Question: I have a shell extension made in .NET that creates folders (think of it as a context menu New -> New Folder option clone) and uses a InputBox to input the name of the folder from the user. Instead I want to send the rename command on the folder to the Windows Explorer window. It should be just like how Explorer lets us name a new folder:

On searching, I found this : <URL>. It says to use the 'IShellView::SelectItem' function with the 'SVSI_EDIT' flag. How do I do that with .NET? If that's hard, is there another way to do the same?
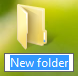
Answer: Here is some code that does this kind of things. You use it like this:
'''
private void button1_Click(object sender, EventArgs e)
{
SelectItemInExplorer(Handle, @"d: emp
ew folder", true);
}
'''
And the code:
'''
public static void SelectItemInExplorer(IntPtr hwnd, string itemPath, bool edit)
{
if (itemPath == null)
throw new ArgumentNullException("itemPath");
IntPtr folder = PathToAbsolutePIDL(hwnd, Path.GetDirectoryName(itemPath));
IntPtr file = PathToAbsolutePIDL(hwnd, itemPath);
try
{
SHOpenFolderAndSelectItems(folder, 1, new[] { file }, edit ? 1 : 0);
}
finally
{
ILFree(folder);
ILFree(file);
}
}
[DllImport("shell32.dll")]
private static extern int SHOpenFolderAndSelectItems(IntPtr pidlFolder, uint cidl, IntPtr[] apidl, int dwFlags);
[DllImport("shell32.dll")]
private static extern void ILFree(IntPtr pidl);
[DllImport("shell32.dll")]
private static extern int SHGetDesktopFolder(out IShellFolder ppshf);
[DllImport("ole32.dll")]
private static extern int CreateBindCtx(int reserved, out IBindCtx ppbc);
[ComImport, Guid("000214E6-<PHONE>-C000-<PHONE>"), InterfaceType(ComInterfaceType.InterfaceIsIUnknown)]
internal interface IShellFolder
{
void ParseDisplayName(IntPtr hwnd, IBindCtx pbc, [In, MarshalAs(UnmanagedType.LPWStr)] string pszDisplayName, out uint pchEaten, out IntPtr ppidl, ref uint pdwAttributes);
// NOTE: we declared only what we needed...
}
private static IntPtr GetShellFolderChildrenRelativePIDL(IntPtr hwnd, IShellFolder parentFolder, string displayName)
{
IBindCtx bindCtx;
CreateBindCtx(0, out bindCtx);
uint pchEaten;
uint pdwAttributes = 0;
IntPtr ppidl;
parentFolder.ParseDisplayName(hwnd, bindCtx, displayName, out pchEaten, out ppidl, ref pdwAttributes);
return ppidl;
}
private static IntPtr PathToAbsolutePIDL(IntPtr hwnd, string path)
{
IShellFolder desktopFolder;
SHGetDesktopFolder(out desktopFolder);
return GetShellFolderChildrenRelativePIDL(hwnd, desktopFolder, path);
}
'''